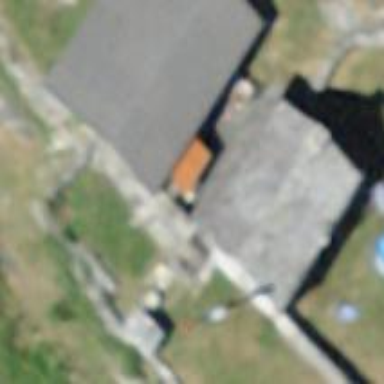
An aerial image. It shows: Cabin.